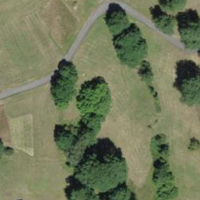
EUNIS habitat code: 24
Species observed at this site:
Laserpitium latifolium